Question: I am new to drawing use case and writing use case descriptions.
I have an Actor called 'User' , an abstract usecase called 'Work Type' and another use case called 'Manager'. The usecase 'Manager' has a generalized relationship with the 'Work Type' use case.
I'm now writing the use case description for 'Manager' use case. And what is the initiating Actor for this use case. Is it the Actor 'User' ? or doesn't it have an initiating Actor ?
Note: I only want to know the initiating Actor for the use case 'Manager'

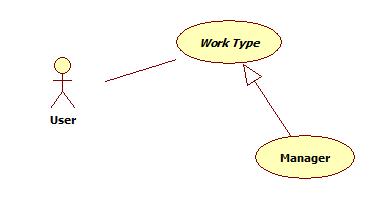
Answer: I feel, you will be the best person to decide that with the use cases you are describing. For deciding the actors you should find out who is external and is interacting with the use case manager, based on the context of the use case you are describing